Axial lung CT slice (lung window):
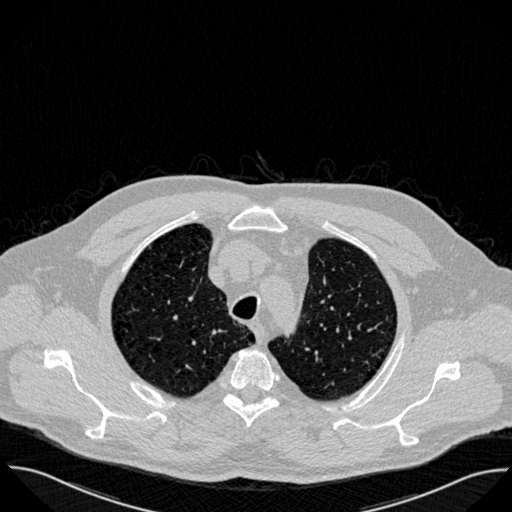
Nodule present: no